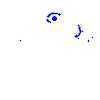
Particle: pion